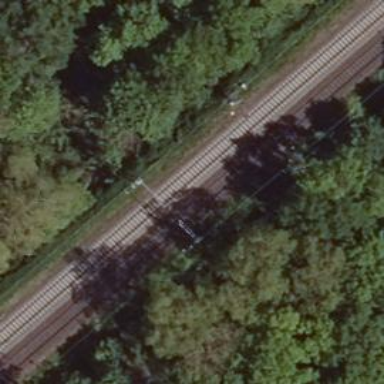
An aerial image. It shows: Railway milestone with catenary mast.